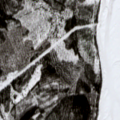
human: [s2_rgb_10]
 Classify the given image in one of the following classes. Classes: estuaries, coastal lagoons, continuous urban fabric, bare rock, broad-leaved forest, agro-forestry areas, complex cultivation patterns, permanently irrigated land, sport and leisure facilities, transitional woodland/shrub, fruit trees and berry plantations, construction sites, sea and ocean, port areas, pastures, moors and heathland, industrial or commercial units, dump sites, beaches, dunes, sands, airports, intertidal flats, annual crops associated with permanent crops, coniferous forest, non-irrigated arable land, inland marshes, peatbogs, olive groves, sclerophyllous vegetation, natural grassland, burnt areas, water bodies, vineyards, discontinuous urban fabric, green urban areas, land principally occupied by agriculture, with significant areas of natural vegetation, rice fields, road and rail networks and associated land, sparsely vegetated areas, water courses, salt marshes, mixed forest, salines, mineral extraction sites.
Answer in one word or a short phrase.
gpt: coniferous forest, mixed forest, water courses